Question: I want to count per 'country' the number of times the 'status' is 'open' and the number of times the 'status' is 'closed'. Then calculate the 'closerate' per 'country'.
Data:
'''
customer <- c(1,2,3,4,5,6,7,8,9)
country <- c('BE', 'NL', 'NL','NL','BE','NL','BE','BE','NL')
closeday <- c('2017-08-23', '2017-08-05', '2017-08-22', '2017-08-26',
'2017-08-25', '2017-08-13', '2017-08-30', '2017-08-05', '2017-08-23')
closeday <- as.Date(closeday)
df <- data.frame(customer,country,closeday)
'''
Adding 'status':
'''
df$status <- ifelse(df$closeday < '2017-08-20', 'open', 'closed')
customer country closeday status
1 1 BE 2017-08-23 closed
2 2 NL 2017-08-05 open
3 3 NL 2017-08-22 closed
4 4 NL 2017-08-26 closed
5 5 BE 2017-08-25 closed
6 6 NL 2017-08-13 open
7 7 BE 2017-08-30 closed
8 8 BE 2017-08-05 open
9 9 NL 2017-08-23 closed
'''
Calculation 'closerate'
'''
closerate <- length(which(df$status == 'closed')) /
(length(which(df$status == 'closed')) + length(which(df$status == 'open')))
[1] <PHONE>
'''
Obviously, this is the 'closerate' for the total. The challenge is to get the 'closerate' per 'country'. I tried adding the 'closerate' calculation to 'df' by:
'''
df$closerate <- length(which(df$status == 'closed')) /
(length(which(df$status == 'closed')) + length(which(df$status == 'open')))
'''
But it gives all lines a 'closerate' of 0.66 because I'm not grouping. I believe I should not use the length function because counting can be done by grouping. I read some information about using 'dplyr' to count logical outputs per group but this didn't work out.
This is the desired output:

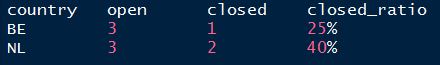
Answer: '''
aggregate(list(output = df$status == "closed"),
list(country = df$country),
function(x)
c(close = sum(x),
open = length(x) - sum(x),
rate = mean(x)))
# country output.close output.open output.rate
#1 BE 3.00 1.00 0.75
#2 NL 3.00 2.00 0.60
'''
---
There was a solution using 'table' in the comments which appears to have been deleted. Anyway, you could also use 'table'
'''
output = as.data.frame.matrix(table(df$country, df$status))
output$closerate = output$closed/(output$closed + output$open)
output
# closed open closerate
#BE 3 1 0.75
#NL 3 2 0.60
'''